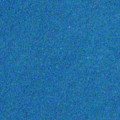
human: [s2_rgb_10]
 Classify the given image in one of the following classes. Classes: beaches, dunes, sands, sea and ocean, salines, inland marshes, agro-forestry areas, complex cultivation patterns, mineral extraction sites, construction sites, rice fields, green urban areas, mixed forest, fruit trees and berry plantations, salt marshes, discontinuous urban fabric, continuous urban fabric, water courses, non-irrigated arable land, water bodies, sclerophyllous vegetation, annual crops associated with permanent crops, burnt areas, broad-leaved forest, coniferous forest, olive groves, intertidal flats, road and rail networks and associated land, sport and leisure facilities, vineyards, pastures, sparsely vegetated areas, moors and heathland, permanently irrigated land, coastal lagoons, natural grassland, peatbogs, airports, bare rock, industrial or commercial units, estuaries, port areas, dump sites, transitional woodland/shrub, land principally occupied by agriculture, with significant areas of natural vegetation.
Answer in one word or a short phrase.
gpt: sea and ocean